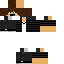
A male human skin with medium skin, wearing brown long hair dressed in a blue hoodie and black pants, featuring a closed mouth.